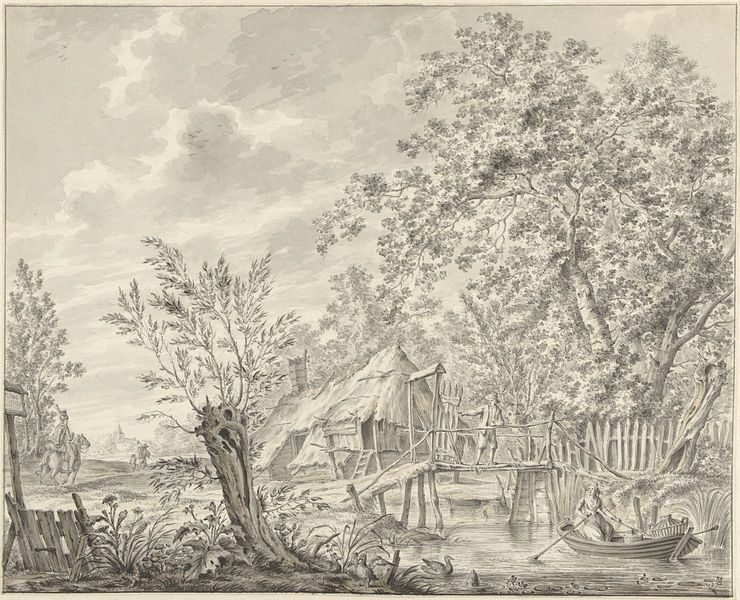
Titel: Landschap met een bruggetje en een vrouw in een bootje
Künstler: Johannes Jelgerhuis
Standort: Amsterdam
Institution: Rijksmuseum
Schlagwörter: homme, village, maison, femme, gravure, arbre, fleuve, paysan, riviere, campagne, dessin, nuages, tronc, pont, barque, bateau, canard, cloture, canards, abre, barrière, abres